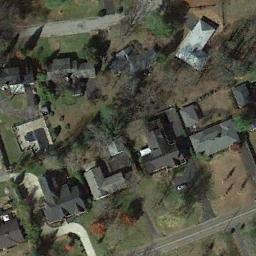
Label: residential